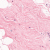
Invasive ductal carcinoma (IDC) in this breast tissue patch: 0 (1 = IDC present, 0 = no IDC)